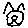
Label: cat